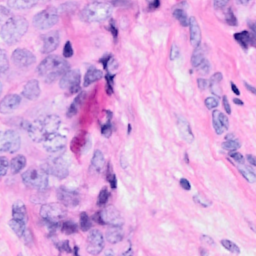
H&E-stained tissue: Breast